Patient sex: F
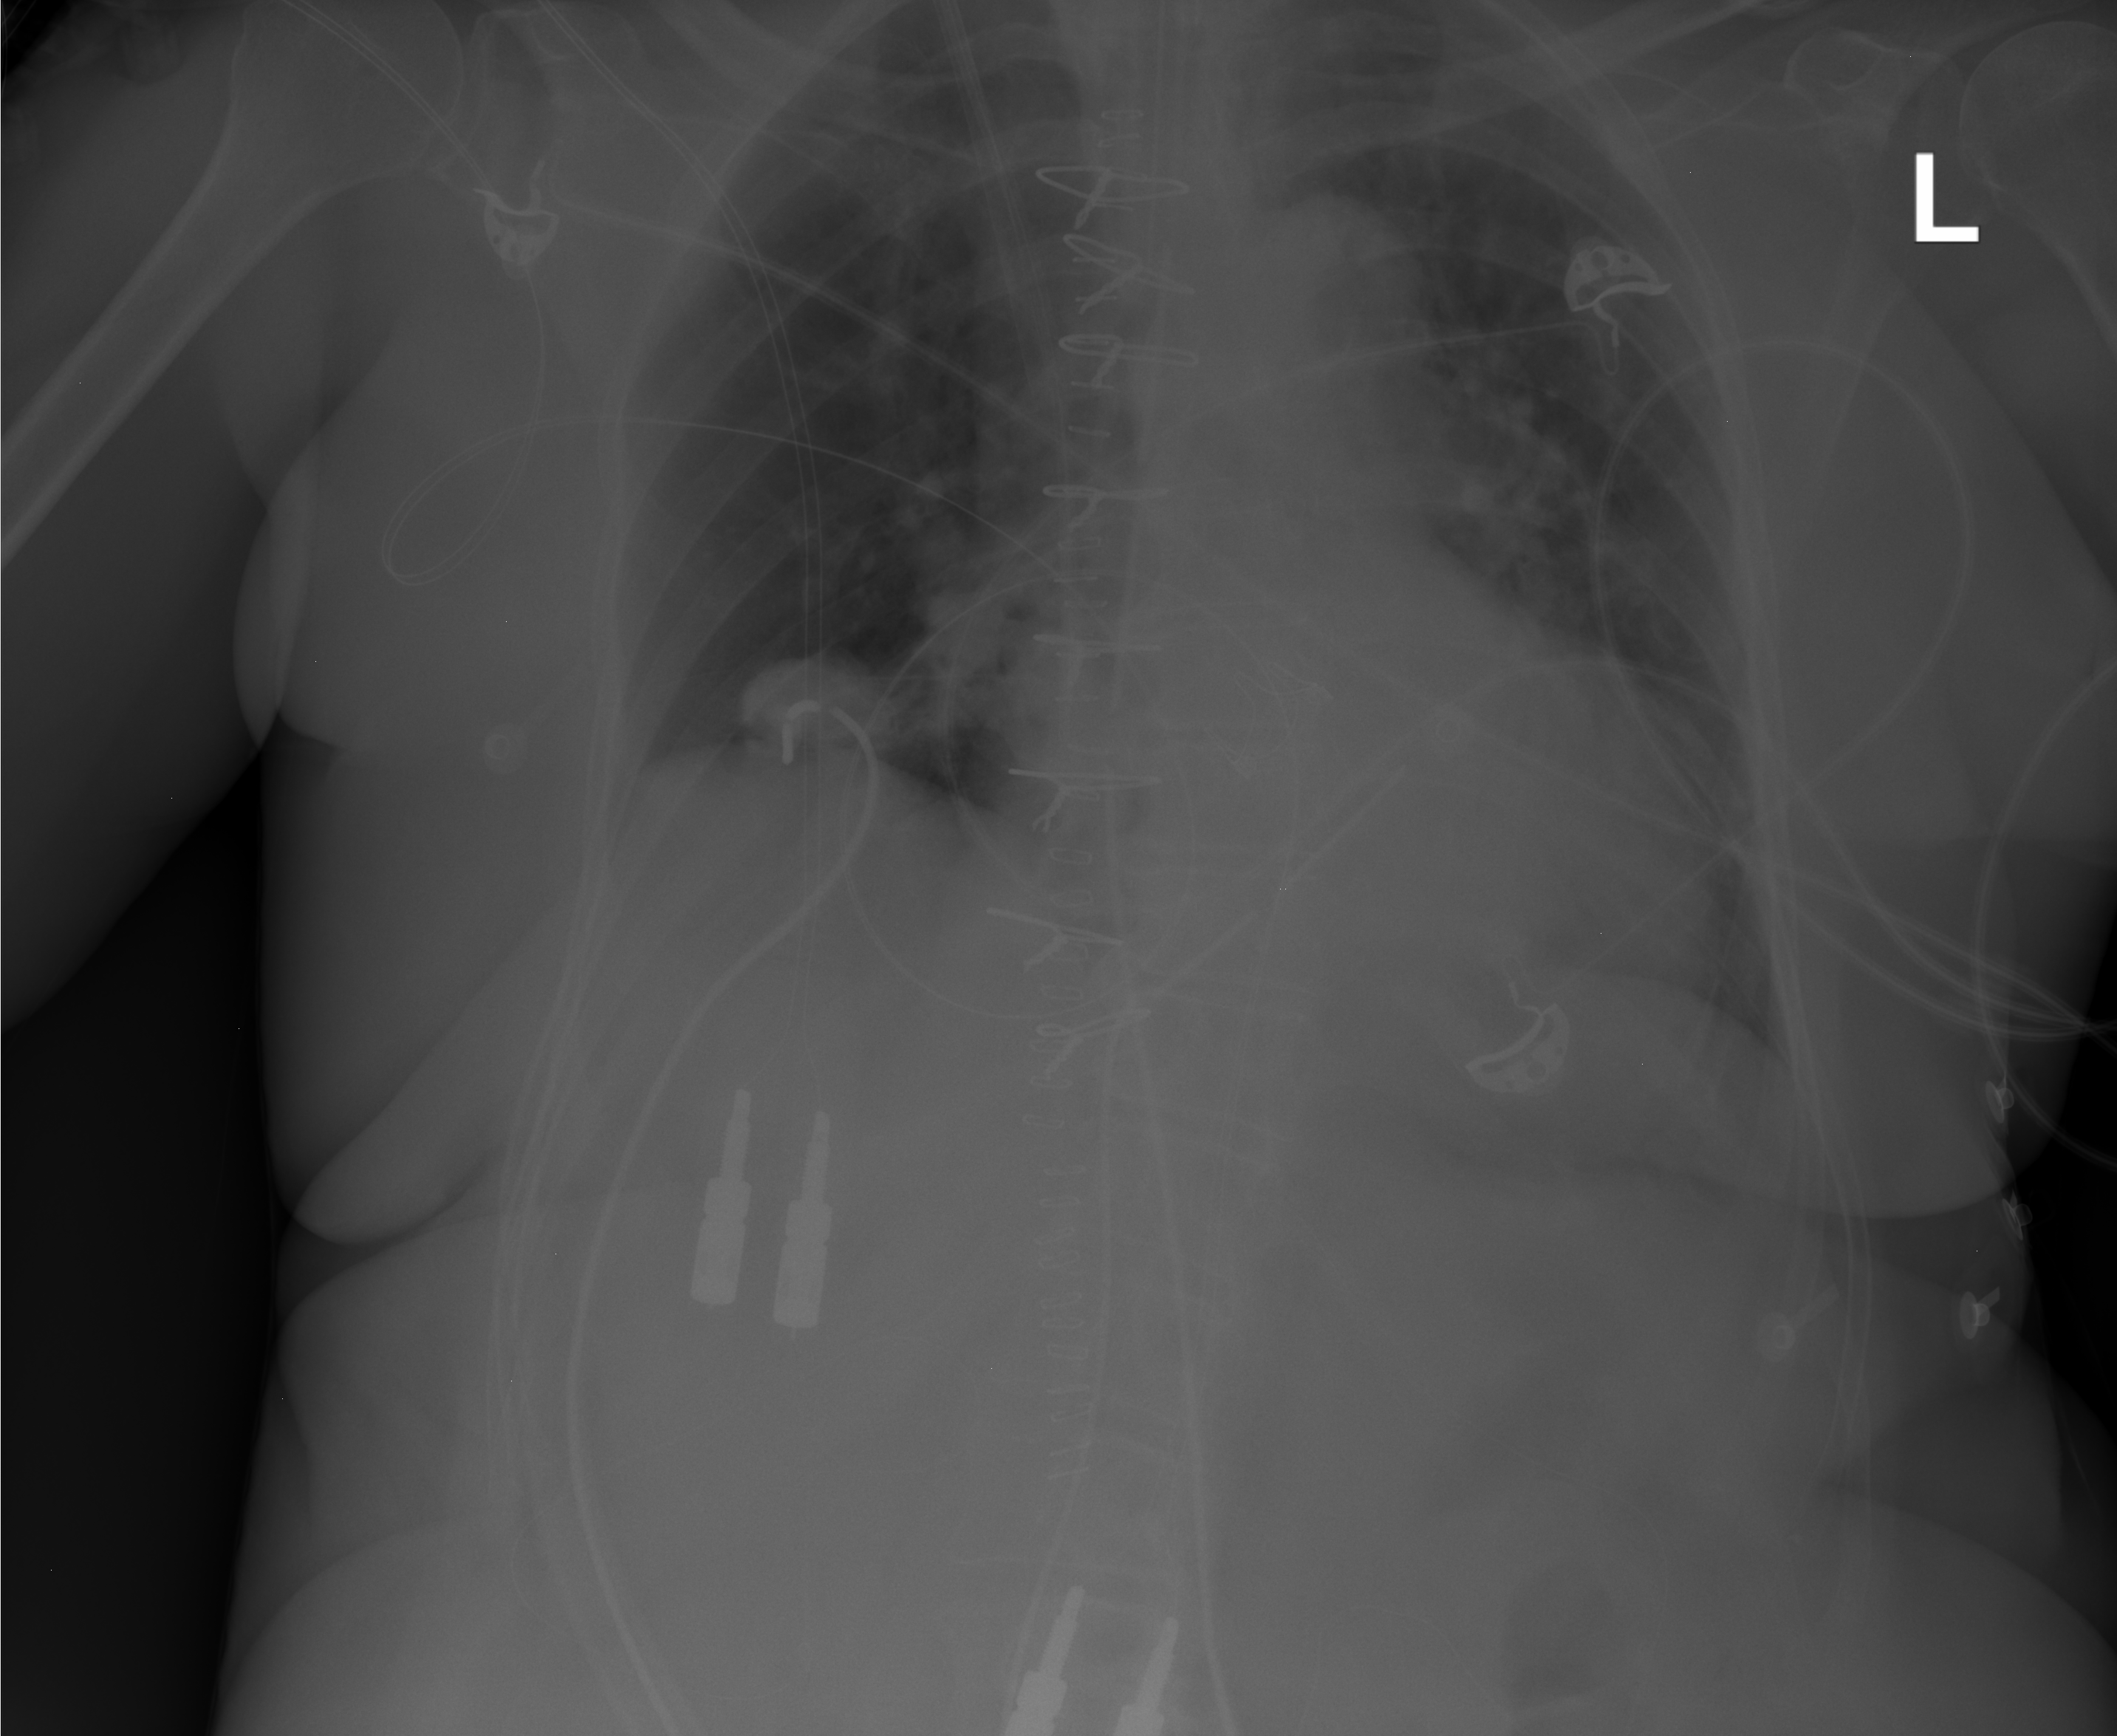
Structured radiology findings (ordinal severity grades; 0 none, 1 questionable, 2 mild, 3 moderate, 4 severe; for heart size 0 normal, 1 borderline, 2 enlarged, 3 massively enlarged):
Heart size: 2
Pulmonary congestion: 2
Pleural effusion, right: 0
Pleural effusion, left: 0
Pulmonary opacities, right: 0
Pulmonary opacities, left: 0
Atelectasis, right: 0
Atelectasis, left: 0